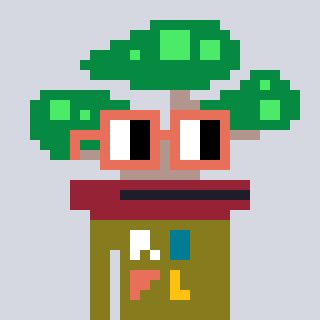
a pixel art character with square orange glasses, a bonsai-shaped head and a gunk-colored body on a cool background